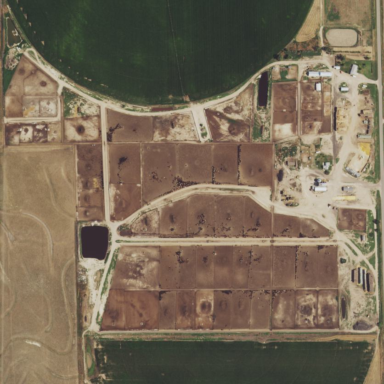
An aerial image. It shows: Farmyard dedicated to feedlot farming system.